Question: I'm trying to use Kivy's text input for Arabic text. I have an Arabic font set up with my text input but when I type into the input (in Arabic) I just get Arabic letters appearing from left to right (and they're not connected as Arabic letters should be when they're adjacent to each other).
Is there a way to get Kivy/text input to support RTL languages input that I'm missing (esp Arabic).
Here's my code,
'''
from kivy.app import App
from kivy.uix.floatlayout import FloatLayout
Config.set('graphics', 'width', '300')
Config.set('graphics', 'height', '500')
logger = logging.getLogger('')
from kivy.uix.textinput import TextInput
class EditorApp(App):
def build(self):
f = FloatLayout()
textinput = TextInput(text='Hello world', font_name='DroidKufi-Regular.ttf')
# import pdb; pdb.set_trace()
f.add_widget(textinput)
return f
if __name__ == '__main__':
EditorApp().run()
'''
The result of this code:

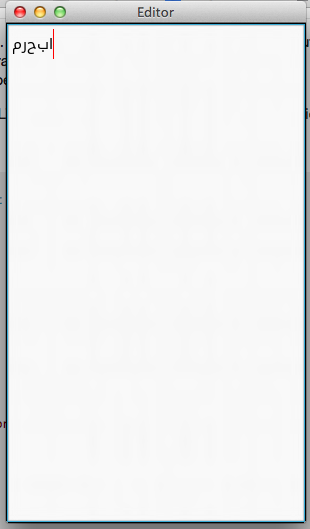
Answer: Unfortunately, Kivy TextInput support for right-to-left is <URL>. Actually, Kivy is not supporting right-to-left not only to TextInput.
For static texts like labels , there is a hack by using <URL>:
'''
import arabic_reshaper
from bidi.algorithm import get_display
reshaped_text = arabic_reshaper.reshape(u'llG@ l`rby@ ry'`@')
bidi_text = get_display(reshaped_text)
'''

Yet, as for 'TextInput' with a dynamic input, you had to override most of class methods to support RTL and you will end up like implementing the whole RTL support to kivy.
Here is an open attempt to implement <URL>.